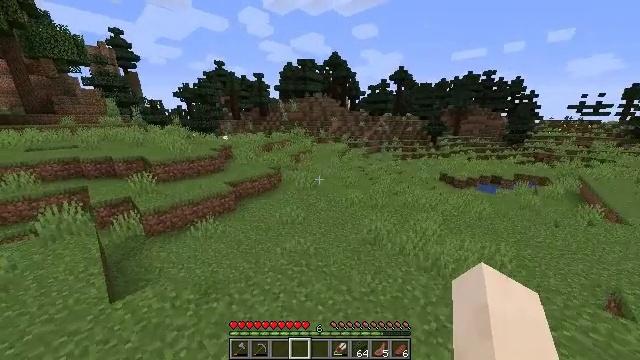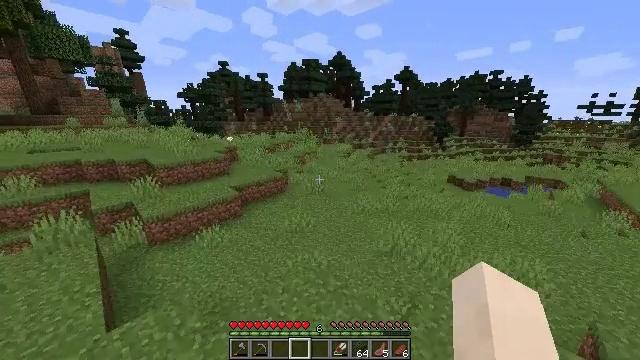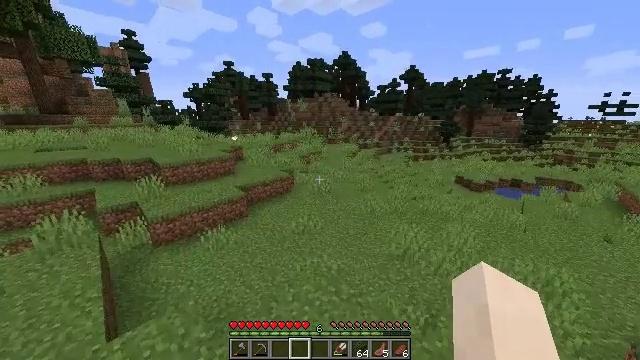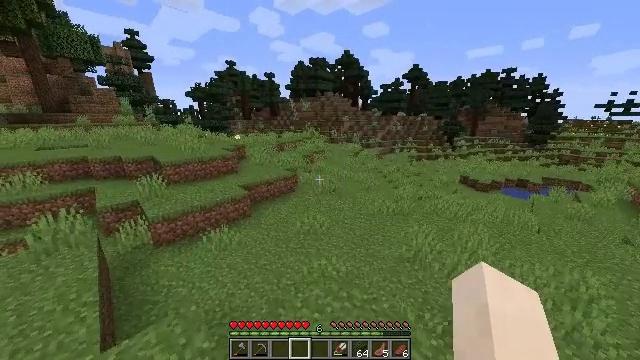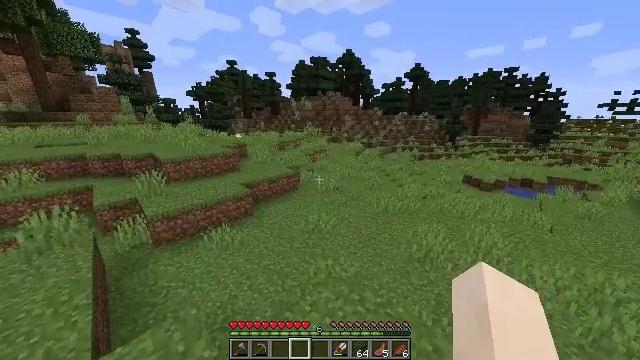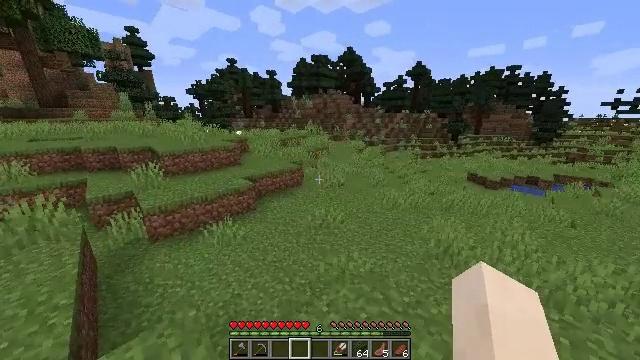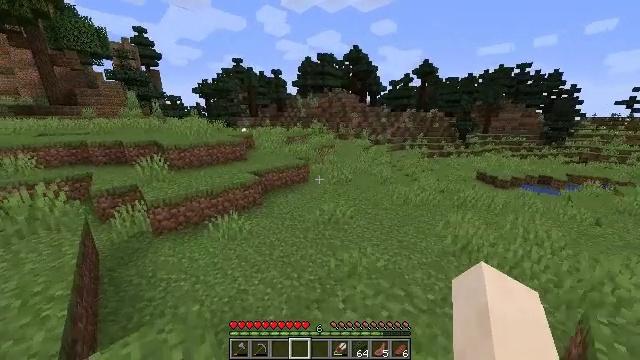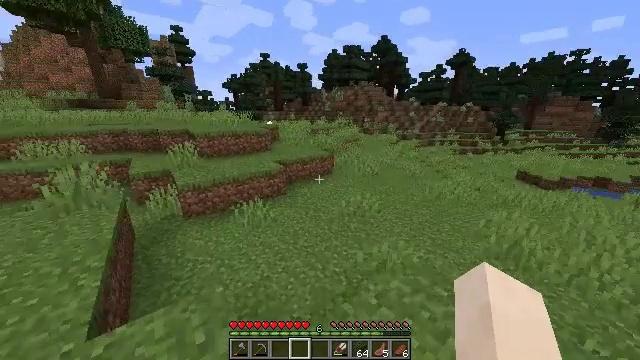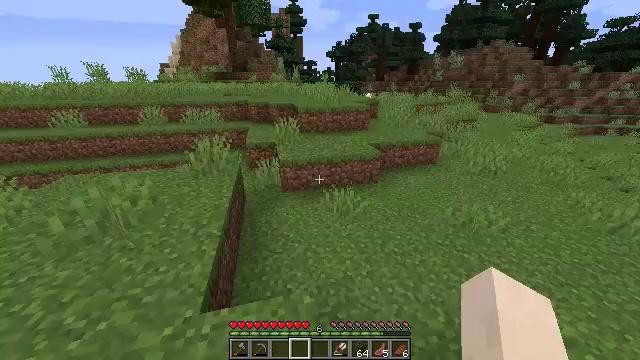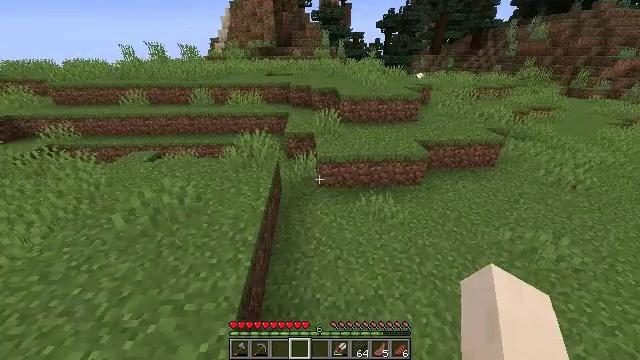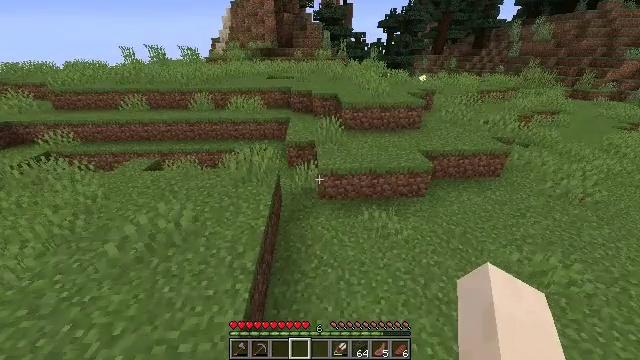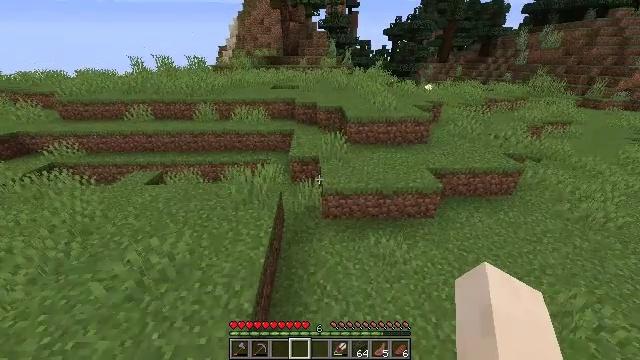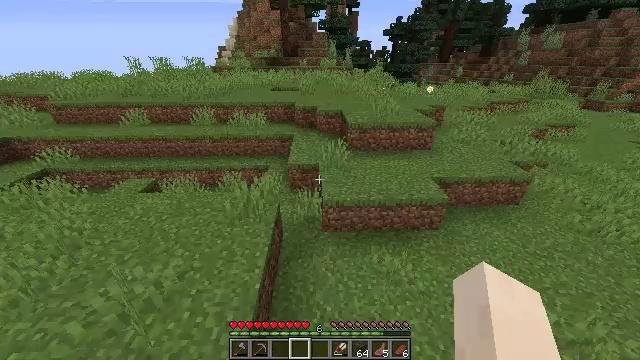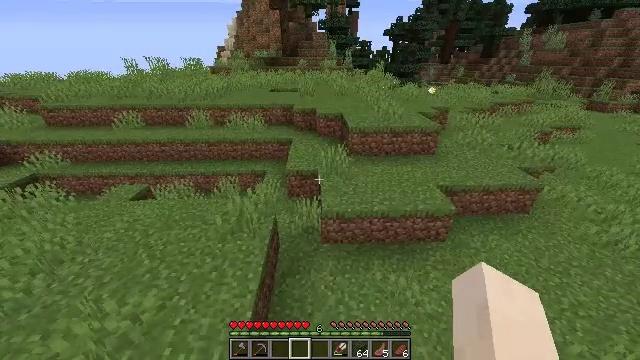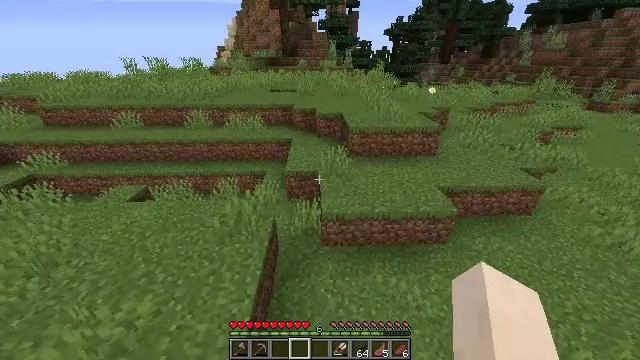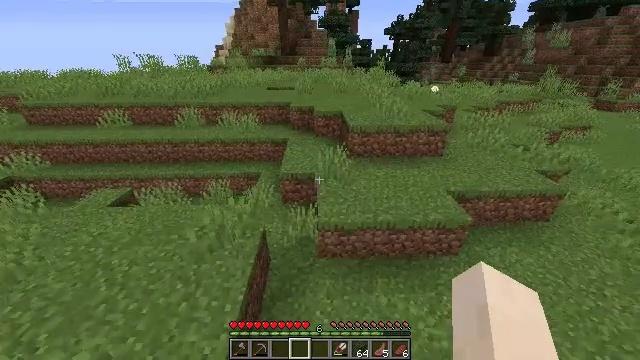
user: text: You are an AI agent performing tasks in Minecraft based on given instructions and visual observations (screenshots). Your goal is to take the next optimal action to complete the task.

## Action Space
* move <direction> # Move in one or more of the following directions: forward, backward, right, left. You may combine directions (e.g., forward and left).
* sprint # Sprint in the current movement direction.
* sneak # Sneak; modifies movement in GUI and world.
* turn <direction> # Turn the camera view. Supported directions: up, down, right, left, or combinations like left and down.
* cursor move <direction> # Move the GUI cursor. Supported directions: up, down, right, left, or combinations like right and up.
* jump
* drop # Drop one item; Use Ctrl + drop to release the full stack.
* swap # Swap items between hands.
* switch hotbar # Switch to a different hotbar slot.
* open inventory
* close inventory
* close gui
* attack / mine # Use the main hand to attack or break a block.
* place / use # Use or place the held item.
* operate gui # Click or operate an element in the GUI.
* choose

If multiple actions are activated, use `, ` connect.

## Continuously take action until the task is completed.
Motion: motion action
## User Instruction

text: Turn wool into a white carpet using the crafting table.
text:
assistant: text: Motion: move forward and move left, sprint, jump
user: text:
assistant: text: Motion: move forward and move left, sprint, turn left, jump
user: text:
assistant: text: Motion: move forward and move left, sprint, jump
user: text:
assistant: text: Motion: move forward and move left, sprint, jump
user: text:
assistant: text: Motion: move forward and move left, sprint, jump
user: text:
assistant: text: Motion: move forward and move left, sprint, turn left, jump
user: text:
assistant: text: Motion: move forward and move left, sprint, turn left and down, jump
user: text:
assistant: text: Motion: move forward and move left, sprint, turn left and down, jump
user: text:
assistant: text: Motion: move forward, sprint, turn left and down, jump
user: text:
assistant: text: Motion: move forward, sprint, jump
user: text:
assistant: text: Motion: move forward, sprint, turn left and up, jump
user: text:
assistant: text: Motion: move forward, sprint, jump
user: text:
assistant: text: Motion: move forward and move right, sprint, jump
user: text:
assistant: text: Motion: move forward and move right, sprint, jump
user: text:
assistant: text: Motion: move forward and move right, sprint, jump
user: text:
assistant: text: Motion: move forward and move right, sprint, jump
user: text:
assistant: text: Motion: move forward and move right, sprint, jump
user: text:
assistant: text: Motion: move forward and move right, sprint, jump
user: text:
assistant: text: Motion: move forward and move right, sprint, jump
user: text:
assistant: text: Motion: move forward and move right, sprint, jump
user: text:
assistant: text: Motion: move forward and move right, sprint, turn up, jump
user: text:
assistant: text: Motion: move forward and move right, sprint, turn up, jump
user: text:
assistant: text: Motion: move forward and move right, sprint, turn left and up, jump
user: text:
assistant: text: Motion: move forward and move right, sprint, turn up, jump
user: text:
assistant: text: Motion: move forward and move right, sprint, jump
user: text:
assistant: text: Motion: move forward and move right, sprint, jump
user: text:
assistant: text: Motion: move forward, sprint, turn left, jump
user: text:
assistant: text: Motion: move forward, sprint, turn left, jump
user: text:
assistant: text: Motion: move forward, sprint, jump
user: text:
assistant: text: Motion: move forward, sprint, turn left, jump